Interaction volume radius: 5 \u00c5
Interaction volume height: 50 \u00c5
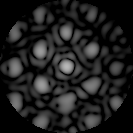
Disorder parameter: 0.411